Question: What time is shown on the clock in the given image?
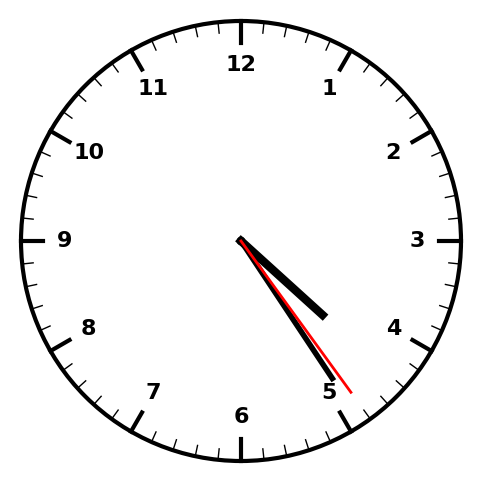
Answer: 04:24:24